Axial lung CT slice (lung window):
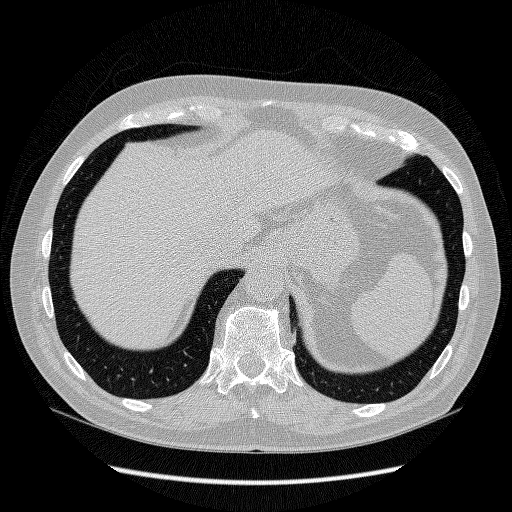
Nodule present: no